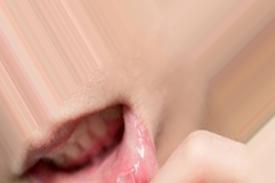
Condition: Mouth Ulcer